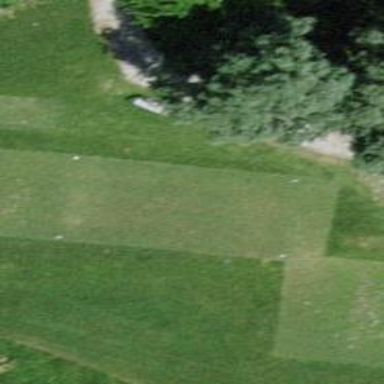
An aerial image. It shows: Golf tee area covered with grass.